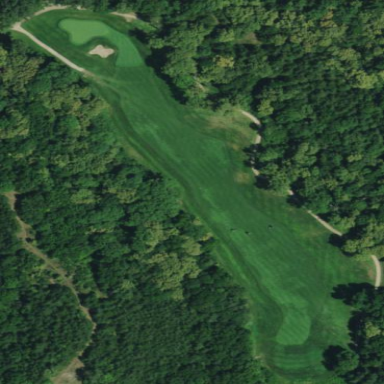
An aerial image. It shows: Area of rough grass used for golf.